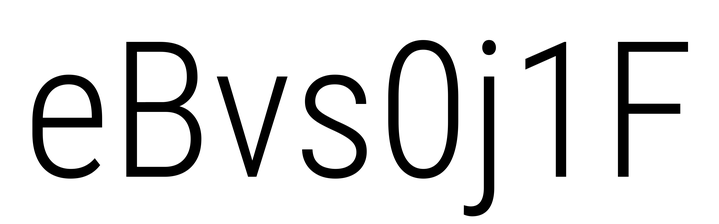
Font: Roboto_Condensed_Light